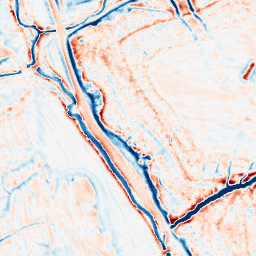
Category: edge_preserving
Decomposition family: bilateral
Decomposition parameters: d: 15
sigma_color: 150
sigma_space: 100
Upsampling method: lanczos
Upsampling parameters: scale: 8
Upsampling scale: 8